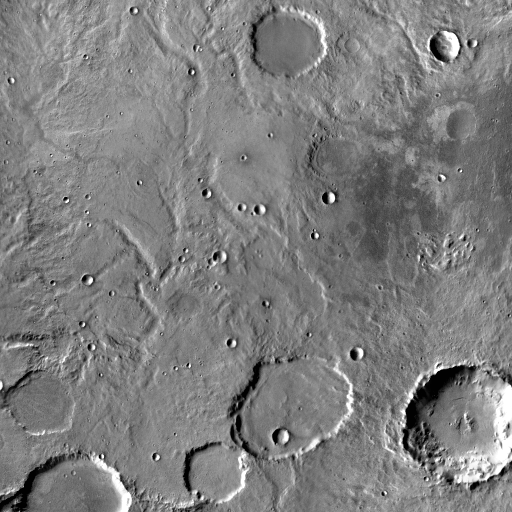
Crater classes present: Background, Other, Layered, Buried